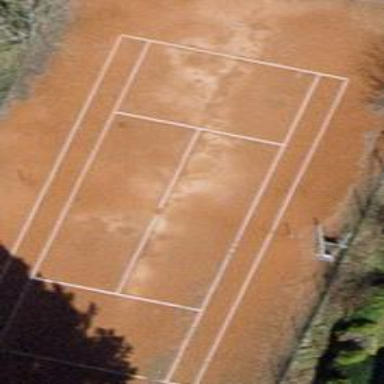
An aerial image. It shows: Tennis court on the leisure land pitch.